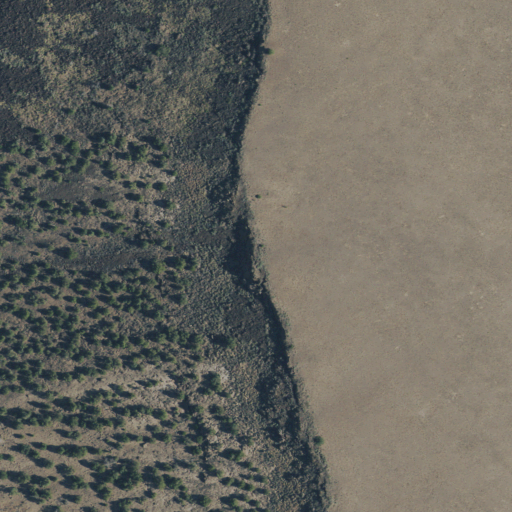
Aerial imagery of cliff(s) in Oregon named Coleman Rim containing shrub, evergreen forest, and deciduous forest